Question: Good Morning,
I am creating my first iphone app so bear with me.
I have created a plist and have attached a picture so you can see how I set it up.
I'm trying to add another Item under Clients, which has 3 keyvaluepairs in it.
This is what I have so far but I am not understanding how to edit the saved plist I have.
'''
NSString *plistCatPath = [[NSBundle mainBundle] pathForResource:@"Property List" ofType:@"plist"];
NSDictionary *clientDictionary = [[NSDictionary alloc] initWithContentsOfFile:plistCatPath];
NSMutableArray *arrayTempClients = [[NSMutableArray alloc] initWithObjects:clientDictionary[@"Clients"], nil];
NSMutableArray *array1 = [[NSMutableArray alloc] initWithArray:arrayTempClients[0]];
NSMutableDictionary *dict = [[NSMutableDictionary alloc] init];
dict[@"Description"] = @"testAccount";
dict[@"Username"] = @"customUsername";
dict[@"Password"] = @"customPassword";
[array1 addObject:dict];
'''

any help would be greatly appreciated!
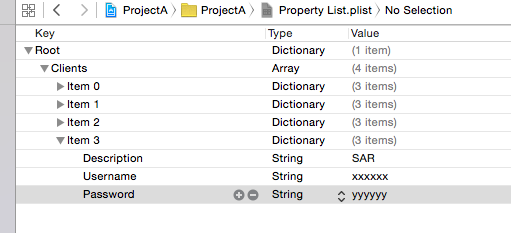
Answer: You can not make any changes to the app and that includes files in it.
If you need a version of the plist you can edit then on first launch copy the plist file to your app's Document directory. Then you can read it into a 'NSMutableDictionary', add the new data and save it back.